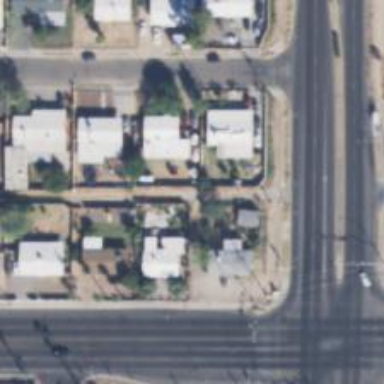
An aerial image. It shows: Alley classified as service road.